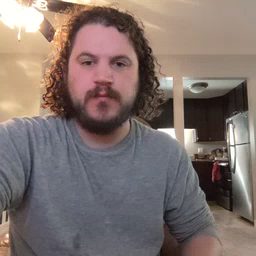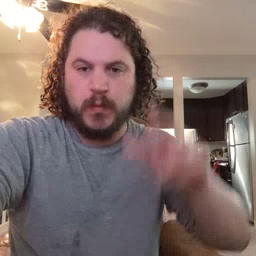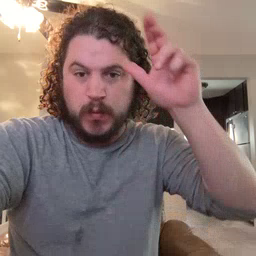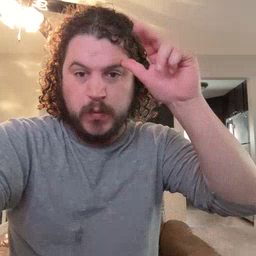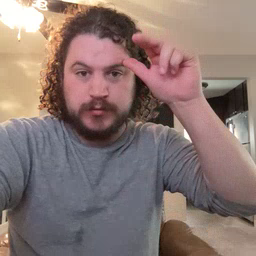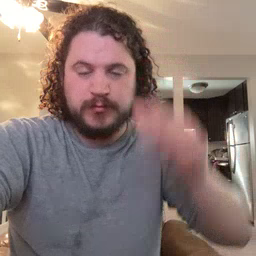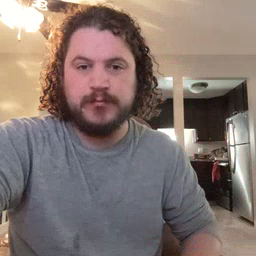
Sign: horse